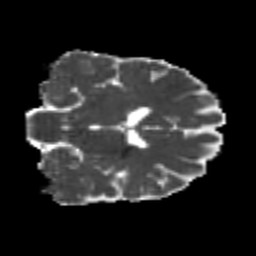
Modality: MD
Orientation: coronal
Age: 25
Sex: female
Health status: healthy
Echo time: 0.074 s